Question: I <URL> 'WebGL'. I see the tutorial has the code of shaders inside of JavaScript code as a usual string. For example:
'''
var VSHADER_SOURCE =
'void main(){
' +
' gl_Position = vec4(0.0, 0.0, 0.0, 1.0);
' +
' gl_PointSize = 10.0;
' +
'}
';
'''
I want to place the code of my shaders into the external text files and load them into my JavaScript code when it necessary. How can I do it right? I don't want mix the JavaScript code and shader code in the same source code file.
I looked the sample 'LoadShaderFromFiles.html' <URL>. I get errors for this sample:

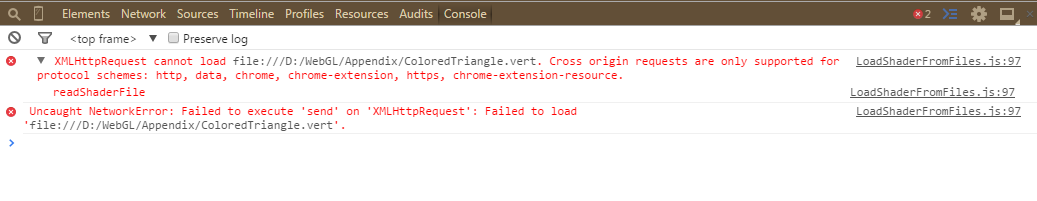
Answer: It's not at all a webgl question, but you can load the code with a 'XMLHttpRequest' but only if you start a local dev server. For security reasons.
Python comes with a very easy to use server. So if you have python installed cd into the directory you want to serve in the command line and just type
'''
python -m SimpleHttpServer 8001
'''
then you can navigate with your browser to 'localhost:8001' and should be able to send requests to your local files without compromising your security.
Another, a bit more tricky to set up solution would be to use es6, the new version of javascript with awesome template strings, really great for embedding shader code in javascript.
es6 support is browsers is still very low so you may have to use a transpiler for a while to compile it back to es5 ( currently widely supported javascript ), for example <URL>.
Here's what your example looks like with es6 template strings (among other really useful features) those can just span multiple lines:
'''
var VSHADER_SOURCE = '
void main(){
gl_Position = vec4(0.0, 0.0, 0.0, 1.0);
gl_PointSize = 10.0;
}
';
'''
Another technique people use is to add script tags in html markup and load their '.textContent'.
html:
'''
<script type="glsl" id="VSHADER_SOURCE">
void main(){
gl_Position = vec4(0.0, 0.0, 0.0, 1.0);
gl_PointSize = 10.0;
}
</script>
'''
js:
'''
var fsCode = document.getElementById("VSHADER_SOURCE").textContent;
'''